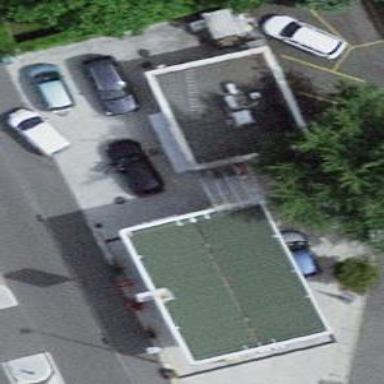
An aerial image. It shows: Fuel station.